Question: I have a large file with a lot of '<h1></h1>' tags with various text between it. I'm searching for a way to remove all text between those tags, which might also include newline chars.
Any help would be appreciated.
Update: Tried this, but doesn't work... (ofcourse cursor was at begin of file)

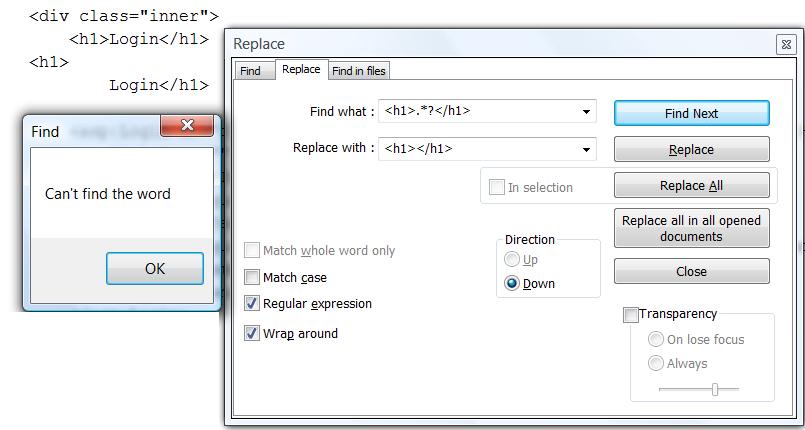
Answer: Select '. matches new line' and 'regular expression' option
Find what:'<h1>.*?</h1>'
Replace with:'<h1></h1>'